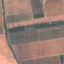
Land use / land cover: PermanentCrop